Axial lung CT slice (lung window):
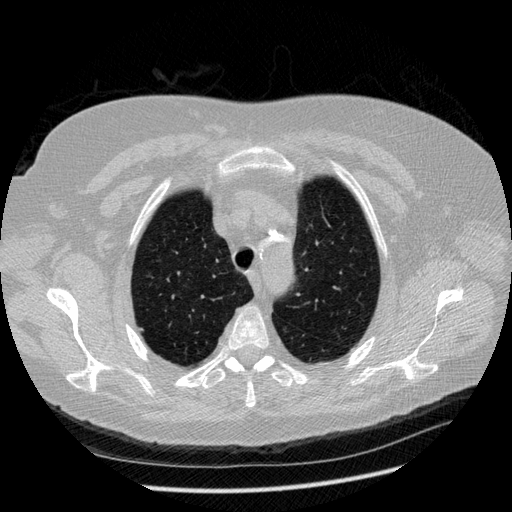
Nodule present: no